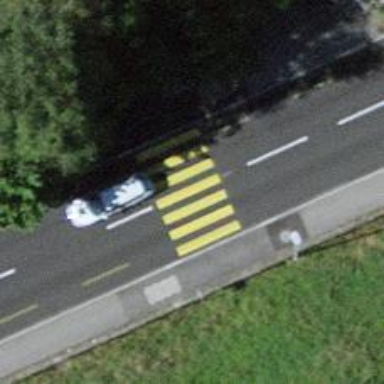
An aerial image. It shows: Uncontrolled zebra crossing with notable zebra markings.